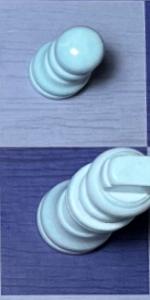
Label: King_White